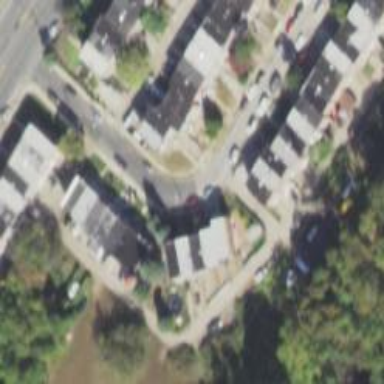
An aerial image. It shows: Alley classified as service road.